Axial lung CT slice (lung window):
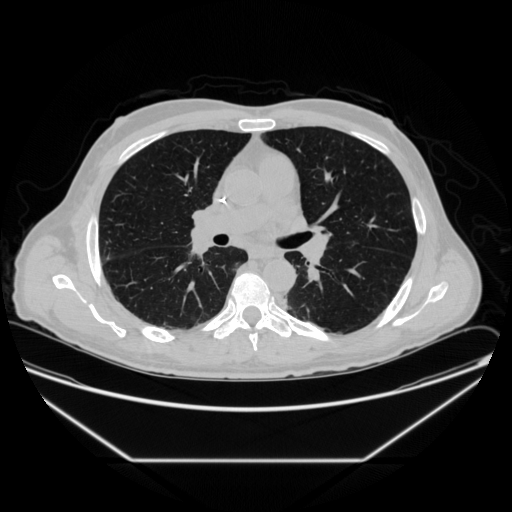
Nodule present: yes
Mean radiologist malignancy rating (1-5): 3